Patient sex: M
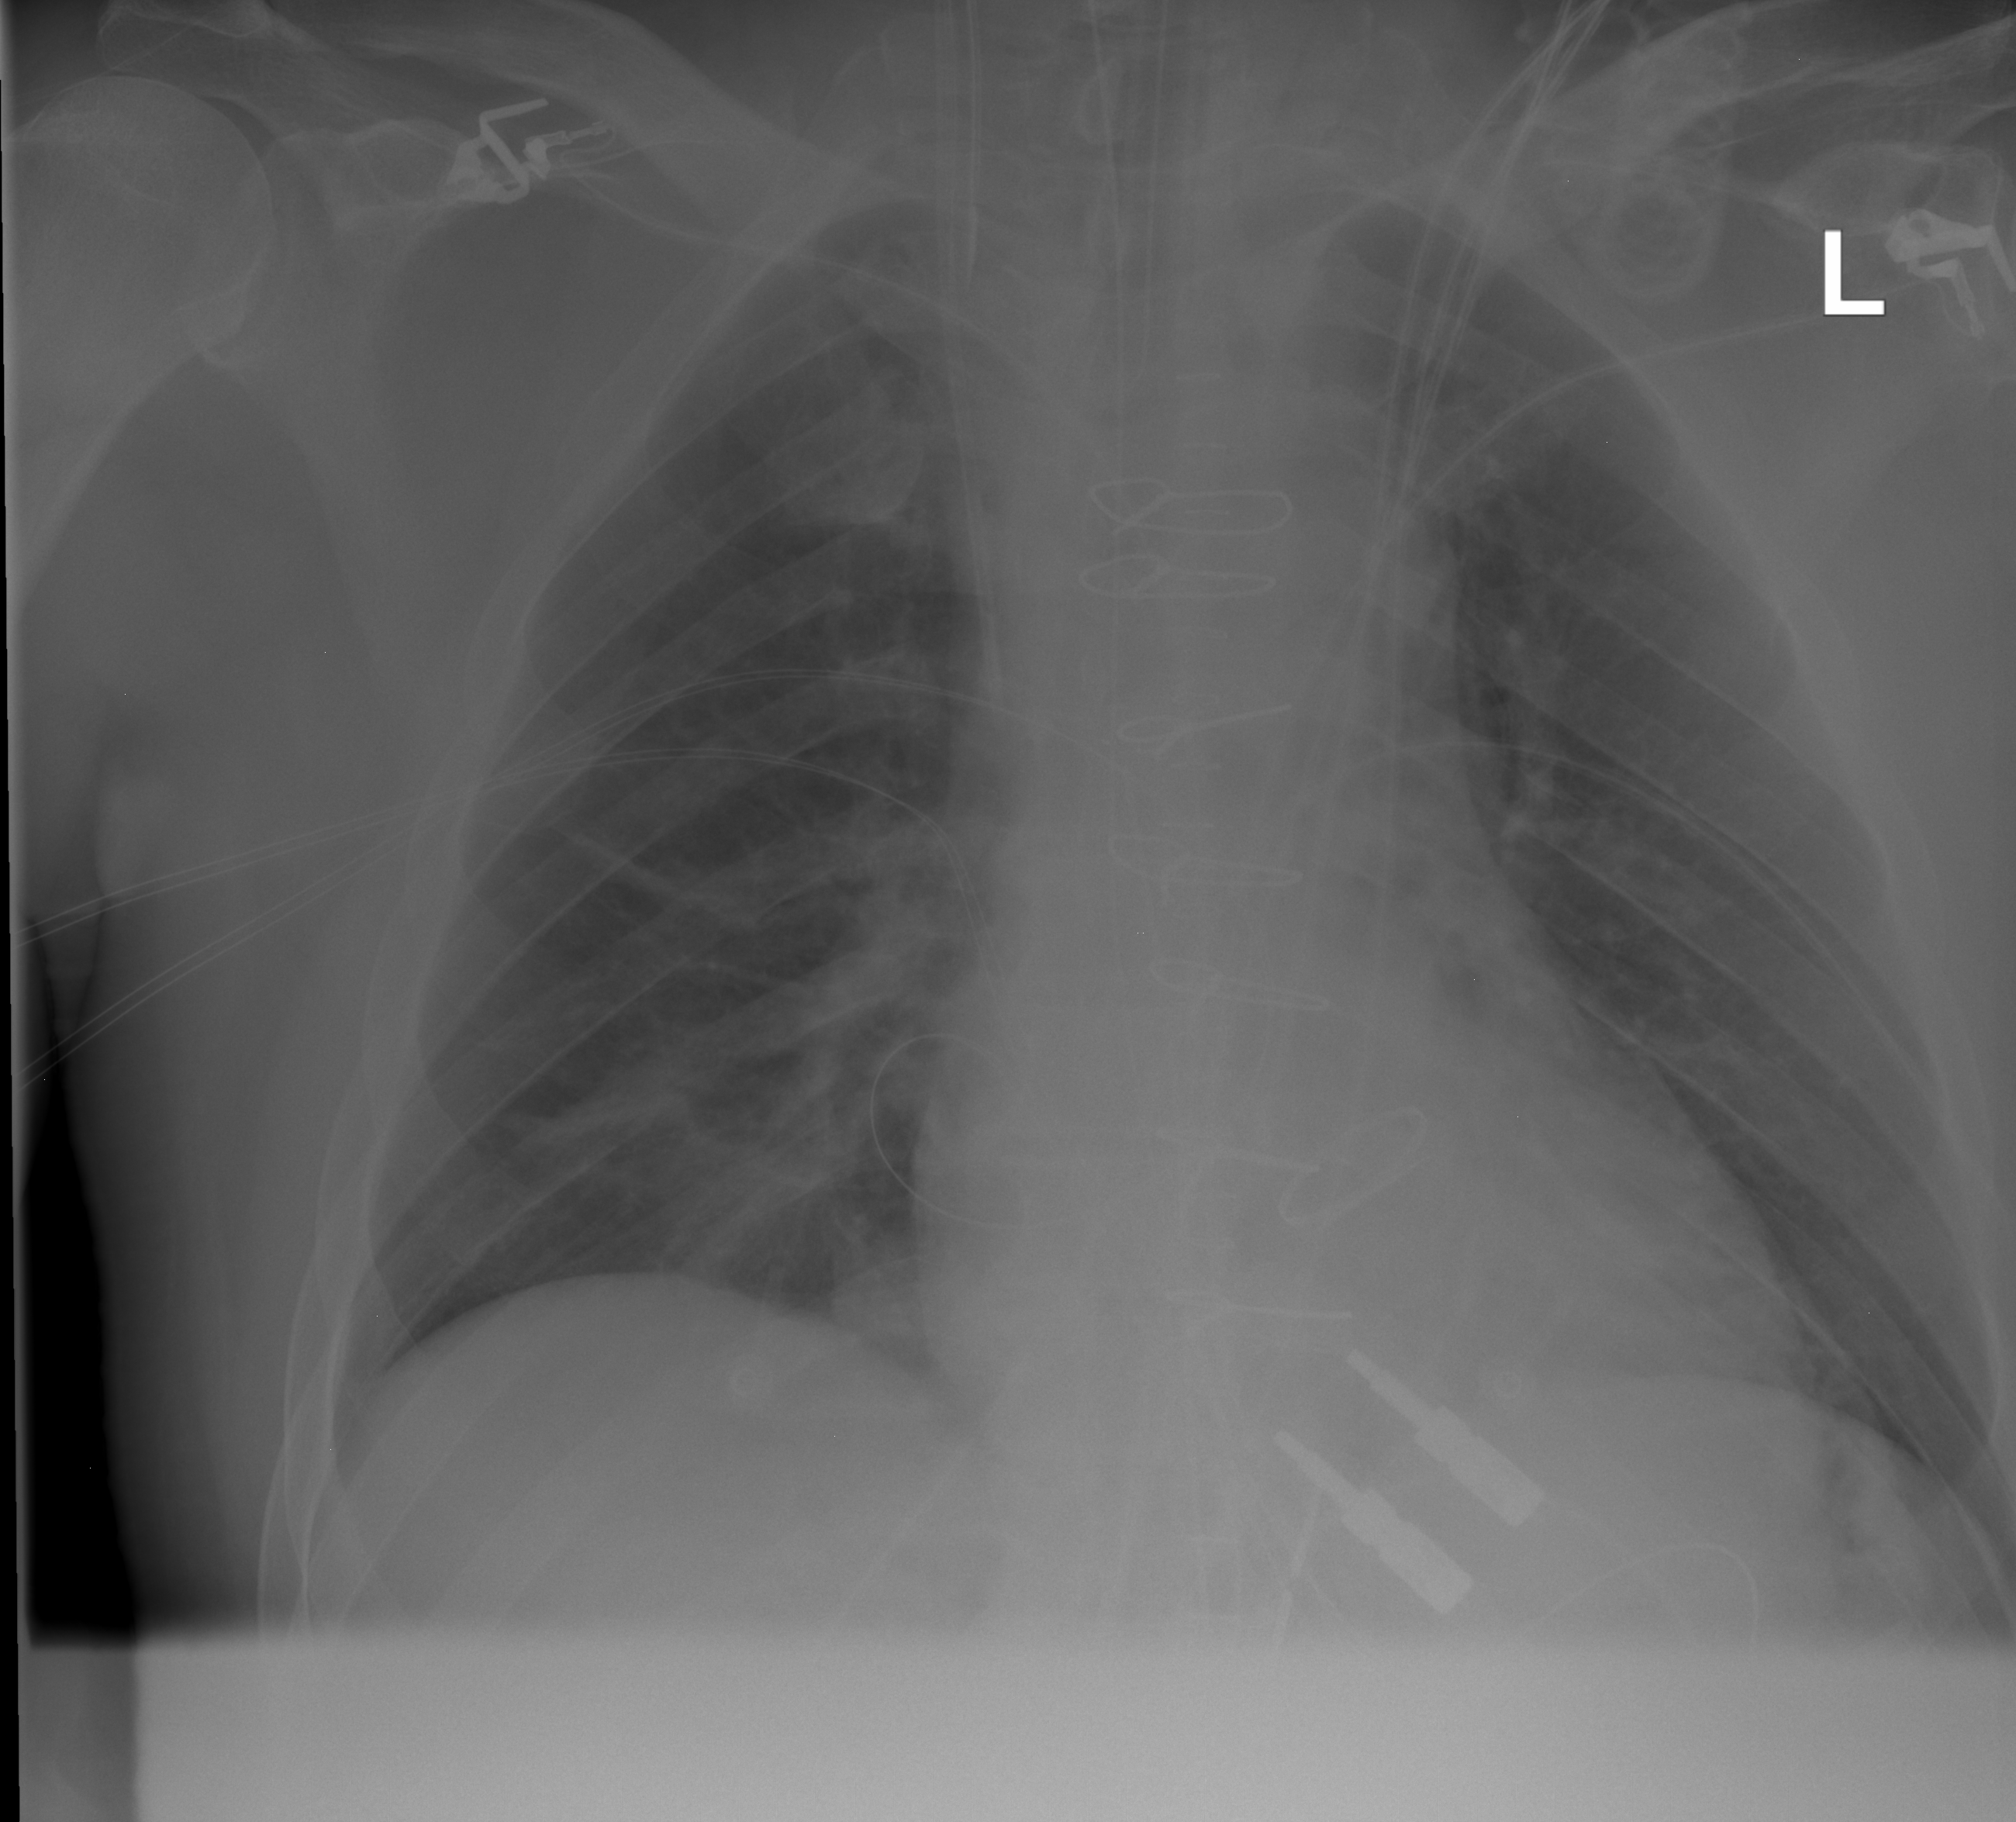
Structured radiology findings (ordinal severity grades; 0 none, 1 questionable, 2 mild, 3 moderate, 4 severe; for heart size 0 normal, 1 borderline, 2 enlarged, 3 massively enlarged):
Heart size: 2
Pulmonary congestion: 0
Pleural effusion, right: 0
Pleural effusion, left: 0
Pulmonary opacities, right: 0
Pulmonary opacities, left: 0
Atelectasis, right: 1
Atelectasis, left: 0